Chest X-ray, PA view. Patient: 35 years old, sex F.
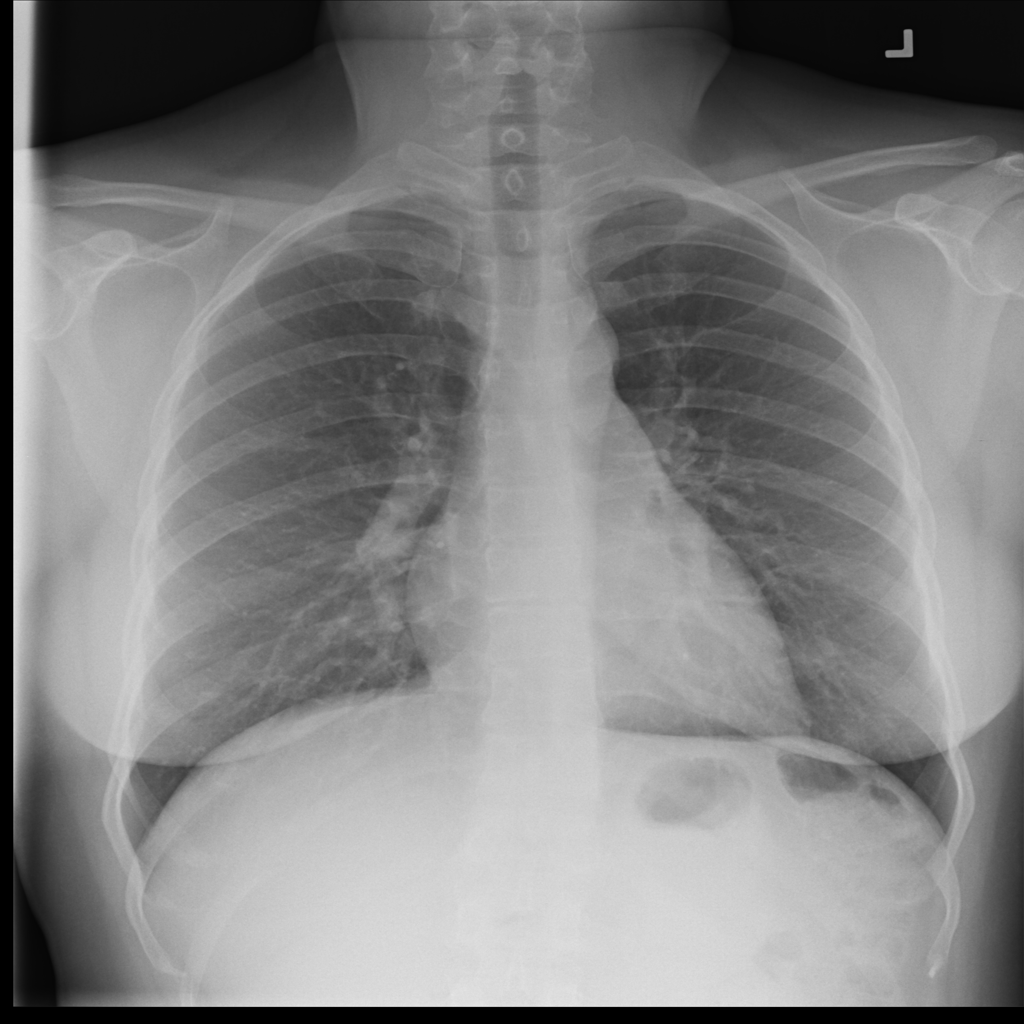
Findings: No Finding